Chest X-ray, PA view. Patient: 62 years old, sex F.
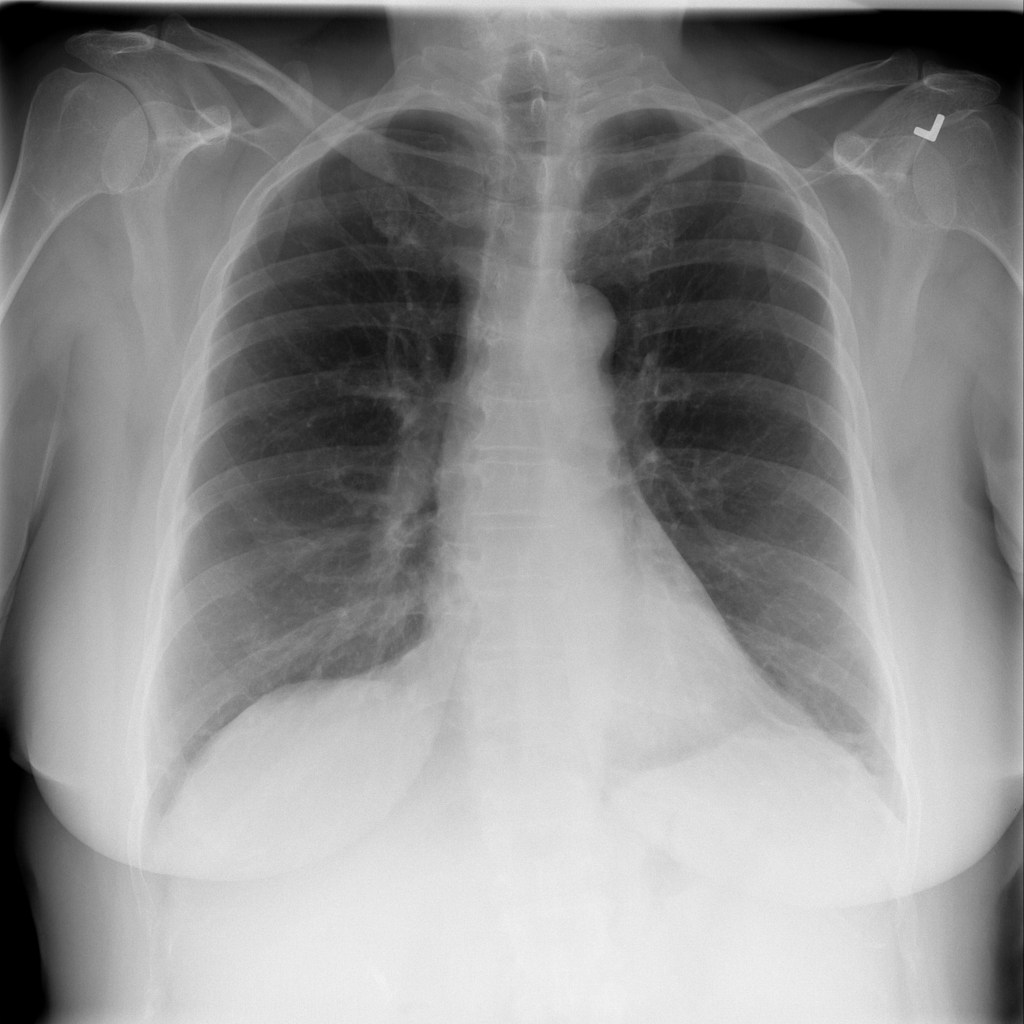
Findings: Atelectasis